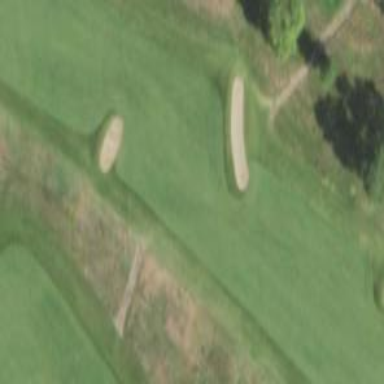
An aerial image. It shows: Well-maintained grassy area known as fairway on golf course.